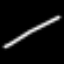
Label: line